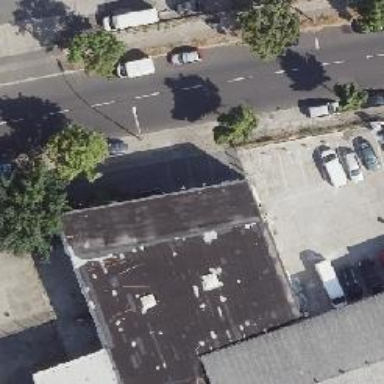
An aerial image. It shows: There is parking obstacle present in the area.